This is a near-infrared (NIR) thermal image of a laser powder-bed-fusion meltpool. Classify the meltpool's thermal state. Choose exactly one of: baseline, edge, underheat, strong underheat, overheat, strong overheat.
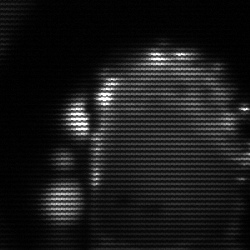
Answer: baseline